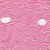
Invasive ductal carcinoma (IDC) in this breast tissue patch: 0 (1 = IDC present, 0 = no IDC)